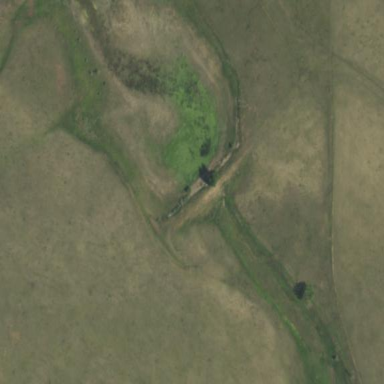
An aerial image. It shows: Detention basin with water.